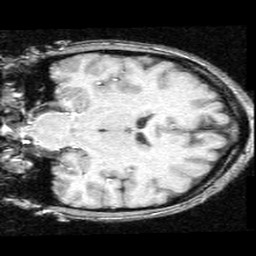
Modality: T1w
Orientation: coronal
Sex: female
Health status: ill
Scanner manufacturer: ge
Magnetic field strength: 1.5 T
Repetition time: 21 s
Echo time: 0.008 s